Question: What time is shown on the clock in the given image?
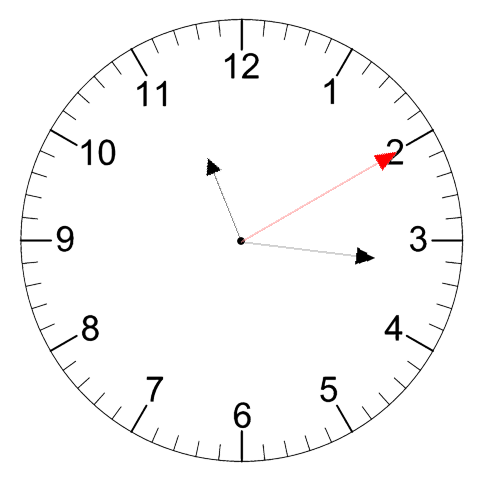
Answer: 11:16:10